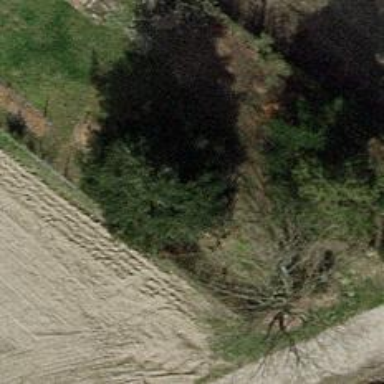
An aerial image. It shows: Single tag "natural: tree."